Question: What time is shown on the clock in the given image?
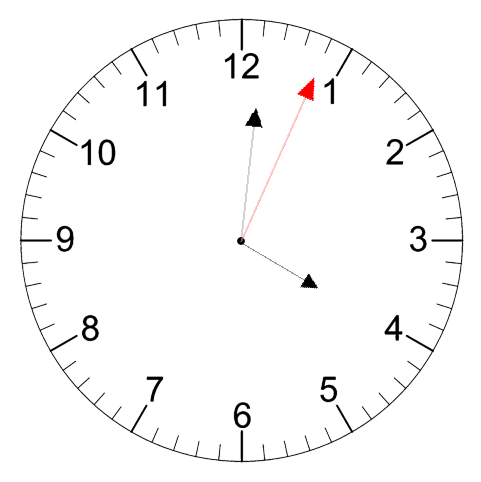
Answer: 04:01:04